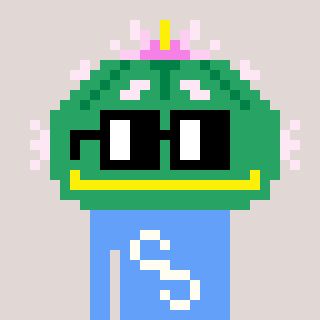
a pixel art character with square black glasses, a peyote-shaped head and a blue-colored body on a warm background